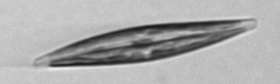
Label: Pleurosigma